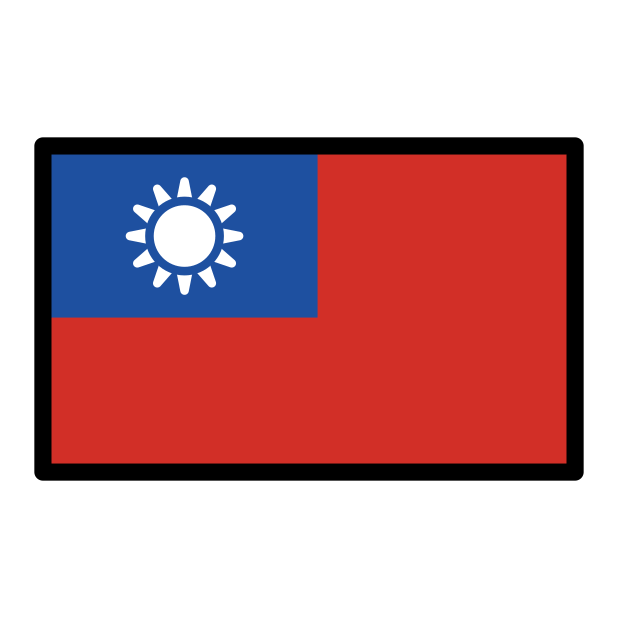
flag: Taiwan